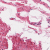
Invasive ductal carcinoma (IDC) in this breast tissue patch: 0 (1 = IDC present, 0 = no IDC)